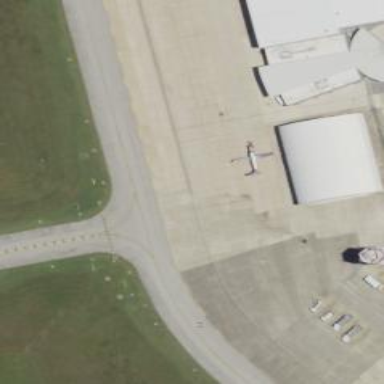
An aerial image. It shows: View of taxiway at the airport.